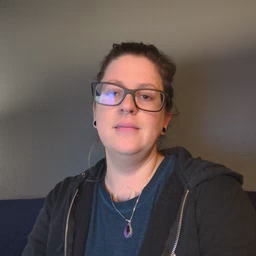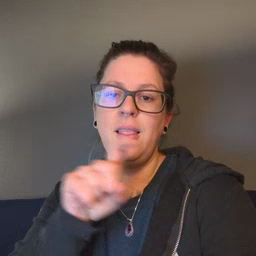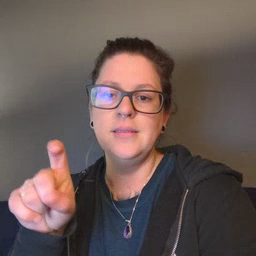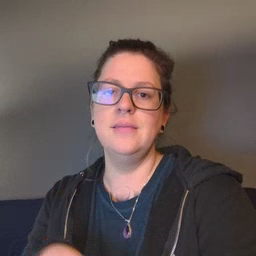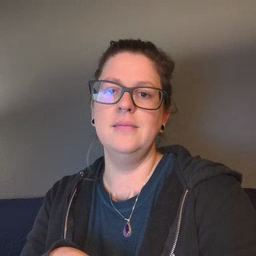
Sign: closet